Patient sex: F
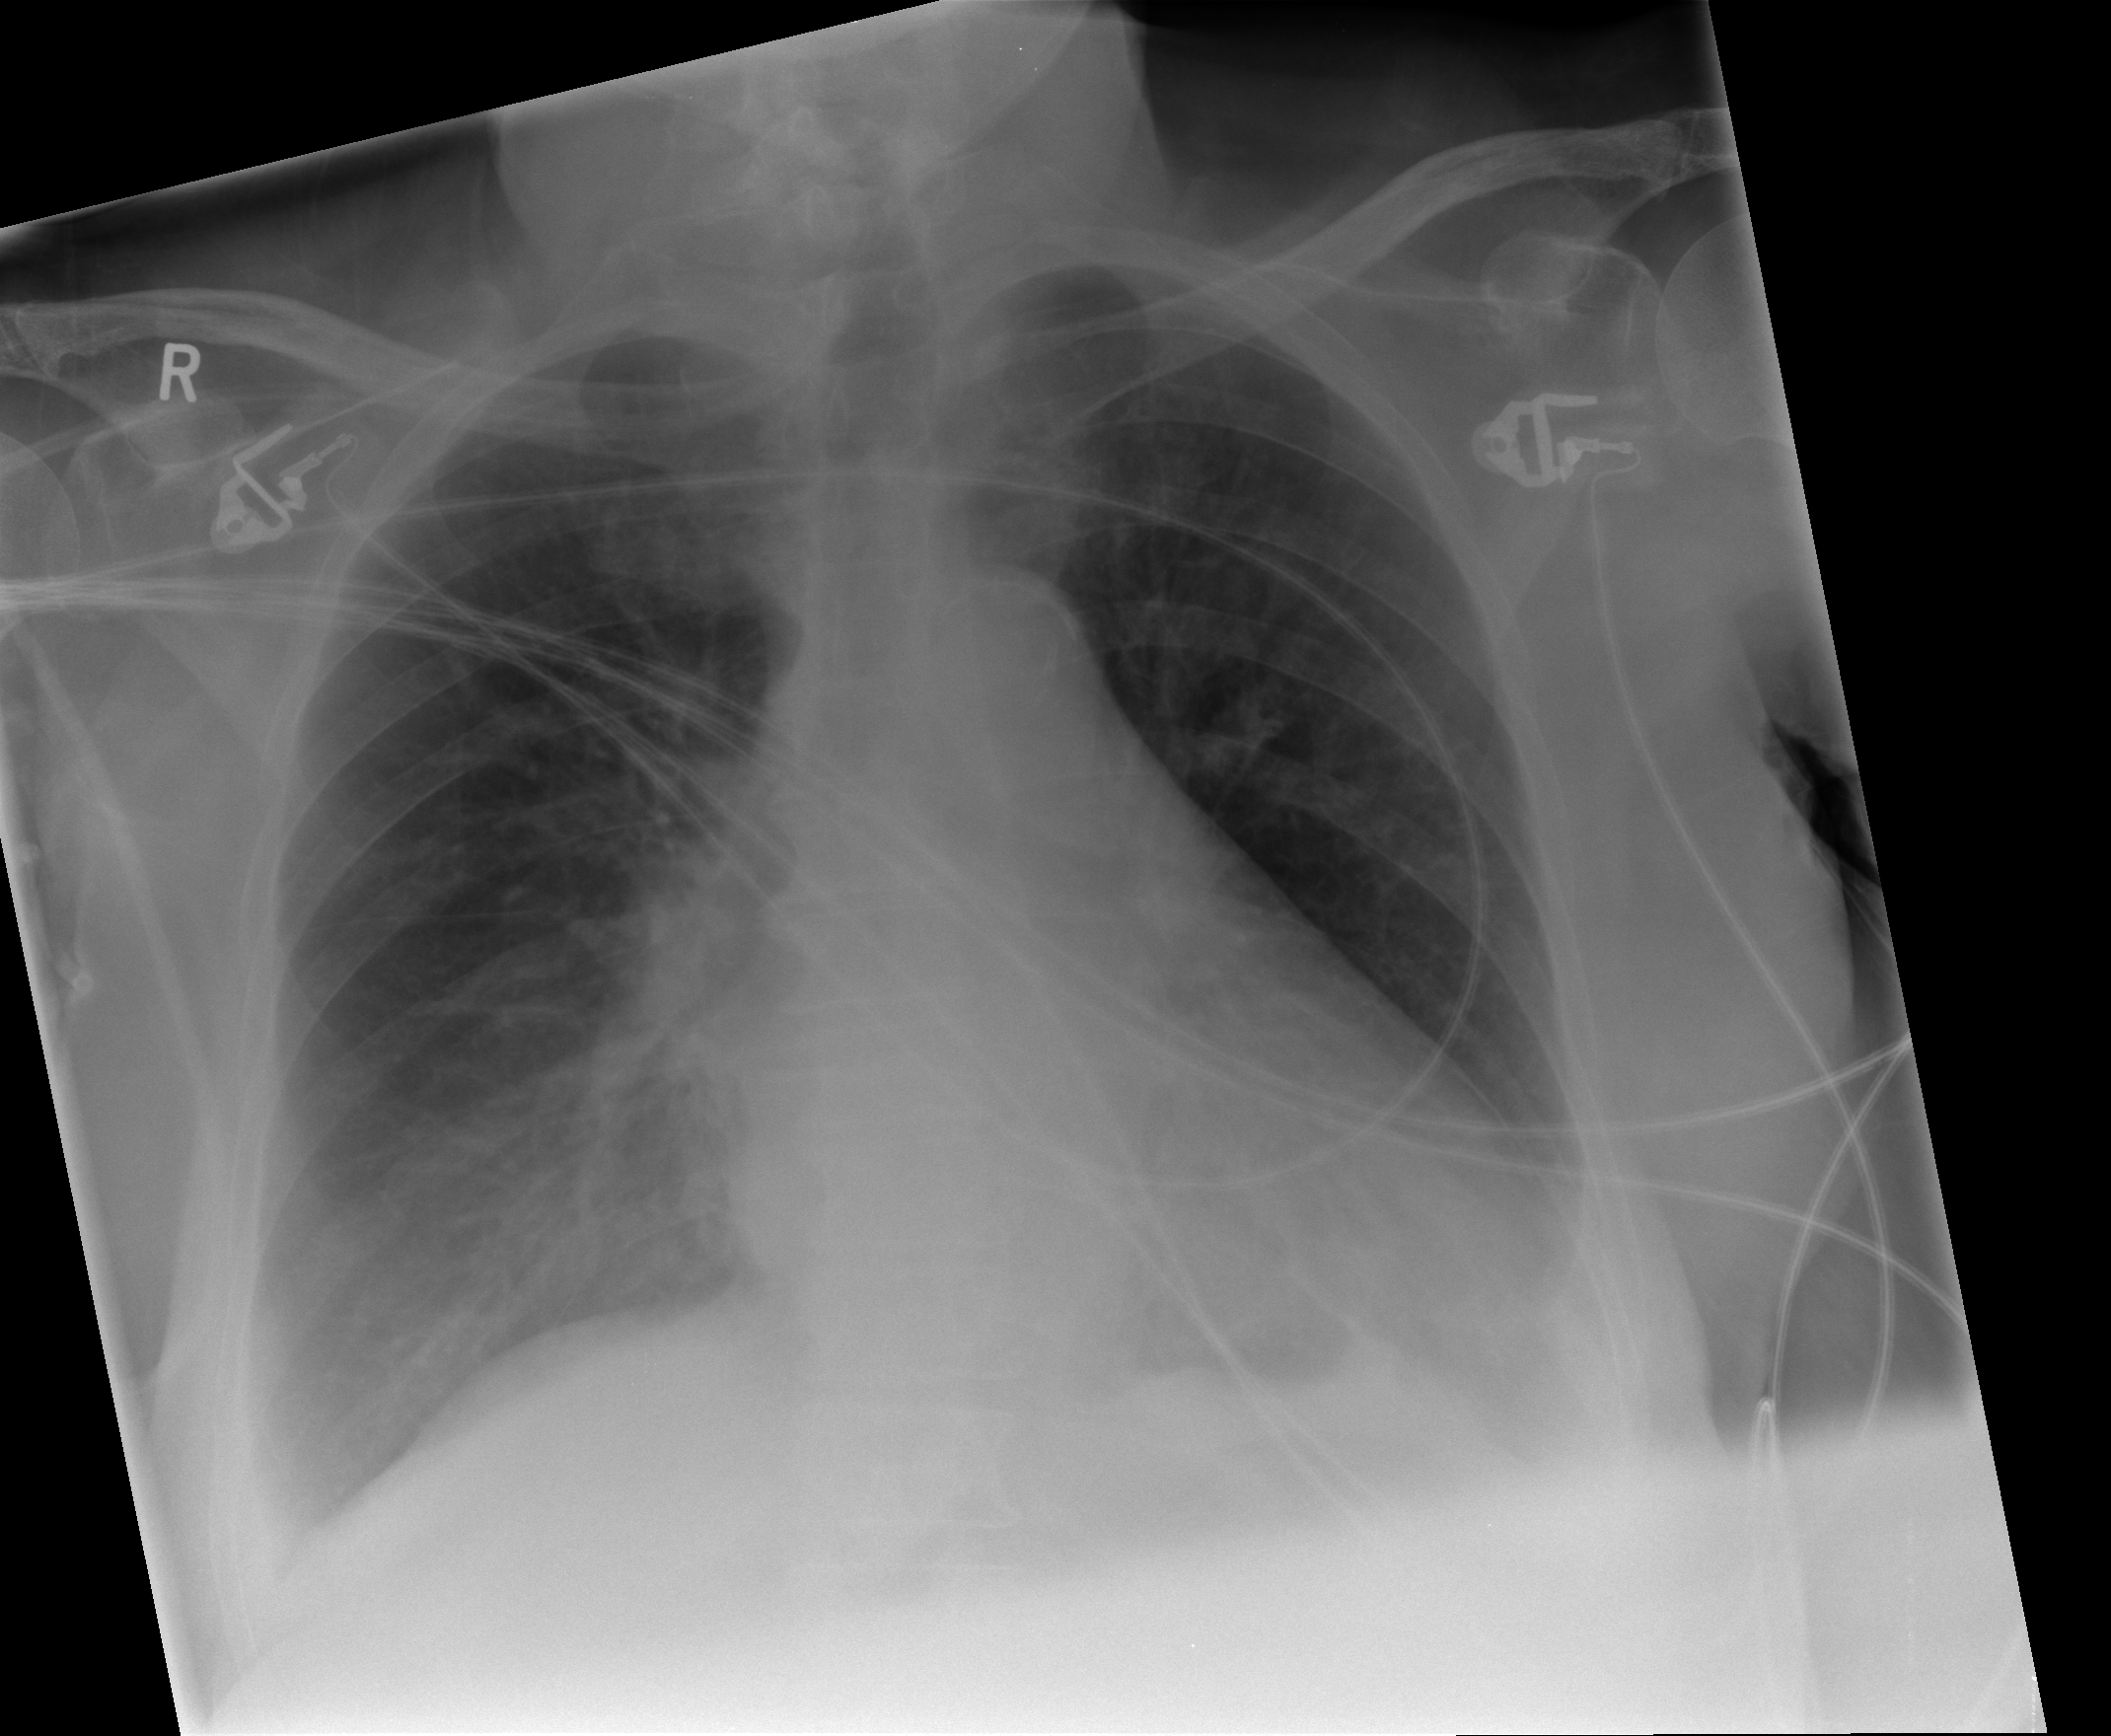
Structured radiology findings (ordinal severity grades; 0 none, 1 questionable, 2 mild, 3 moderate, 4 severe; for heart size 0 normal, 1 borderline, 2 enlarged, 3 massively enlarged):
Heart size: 2
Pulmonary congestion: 2
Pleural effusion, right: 0
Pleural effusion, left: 1
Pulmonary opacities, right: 0
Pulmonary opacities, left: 0
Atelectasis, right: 0
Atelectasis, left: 0